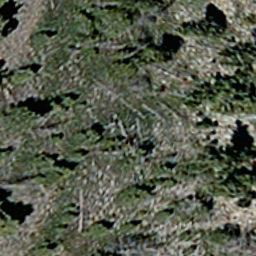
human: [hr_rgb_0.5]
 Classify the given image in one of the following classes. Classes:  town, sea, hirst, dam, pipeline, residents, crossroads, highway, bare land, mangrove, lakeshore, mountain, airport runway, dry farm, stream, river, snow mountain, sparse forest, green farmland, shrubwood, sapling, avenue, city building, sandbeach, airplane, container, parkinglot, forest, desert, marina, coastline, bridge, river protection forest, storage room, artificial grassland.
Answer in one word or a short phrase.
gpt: sparse forest